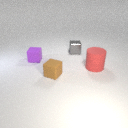
large red rubber cylinder to the right of small gray metal cube